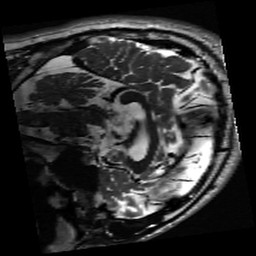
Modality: inplaneT2
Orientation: sagittal